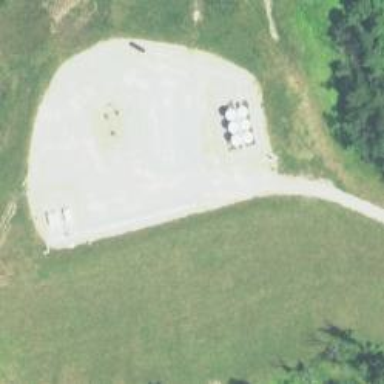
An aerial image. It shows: Storage tank that is man-made.